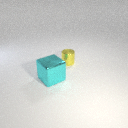
large cyan metal cube in front of small yellow metal cylinder